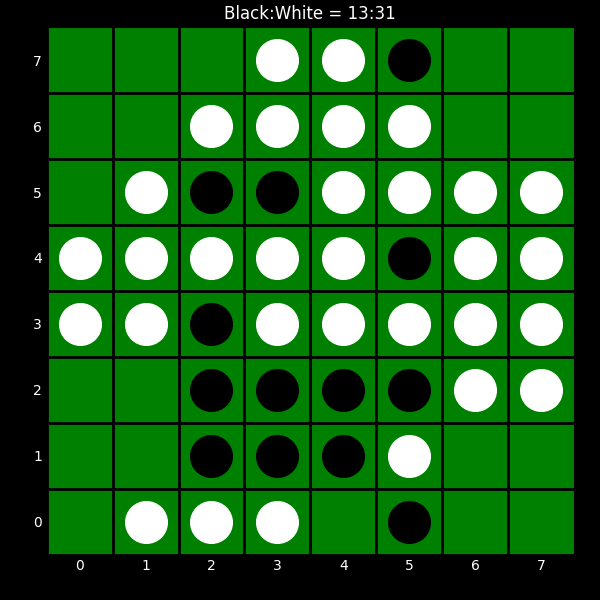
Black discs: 13
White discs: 31